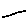
Label: line